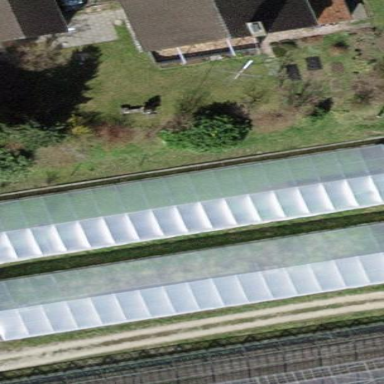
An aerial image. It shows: Greenhouse used for horticulture.